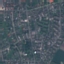
Label: Residential